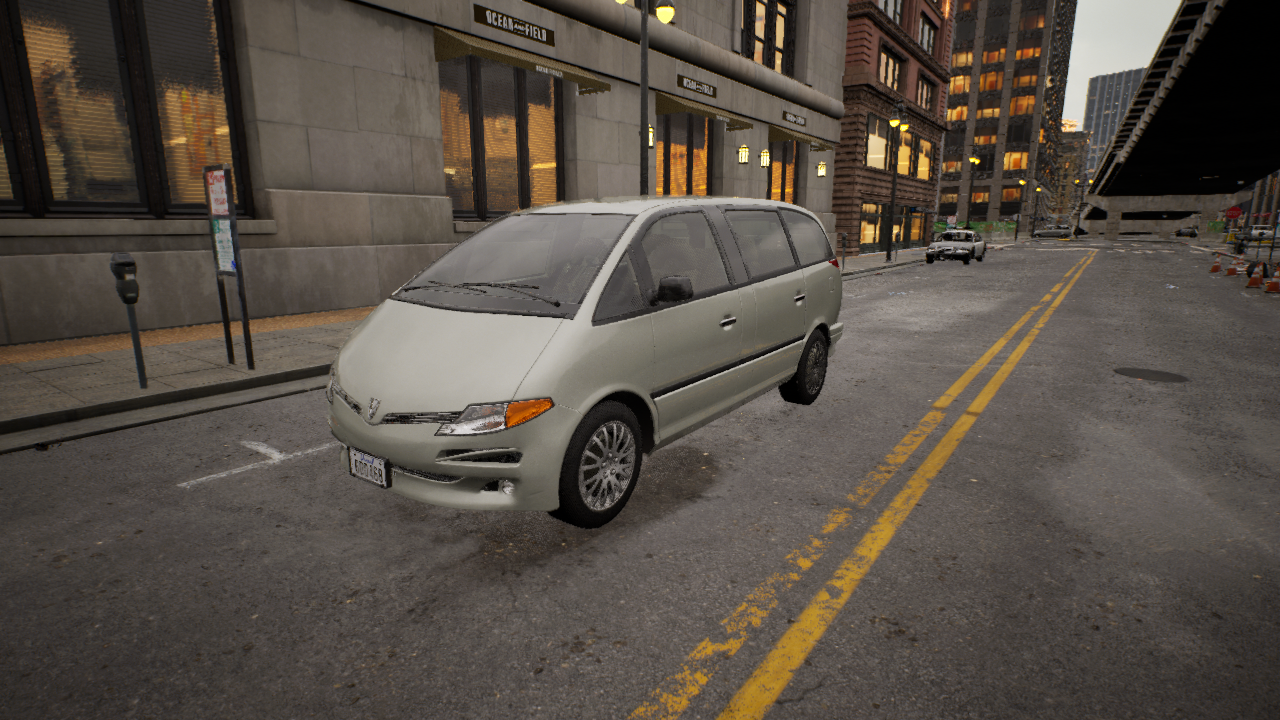
Venue: downtown
Lighting: golden hour
Vehicle rig: minivan